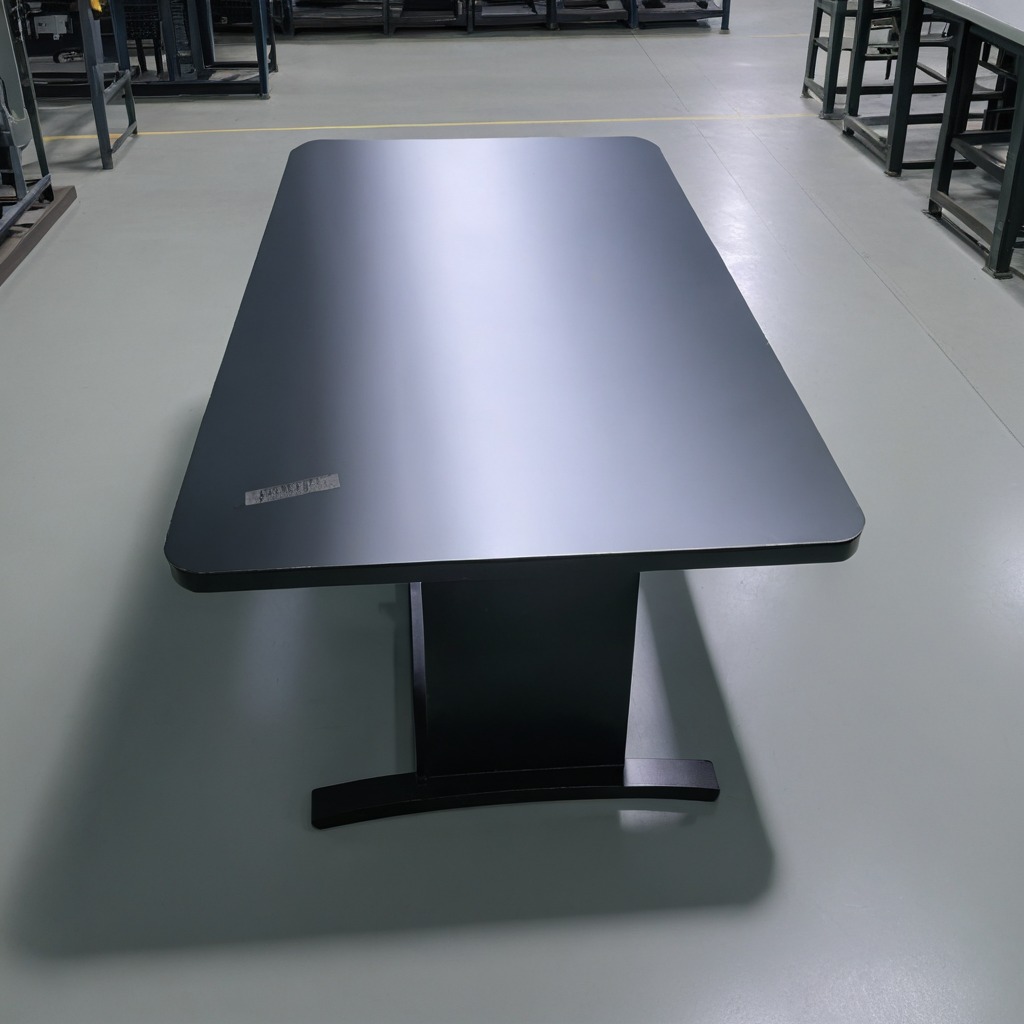
A coiled metal spring is lying on the tabletop.